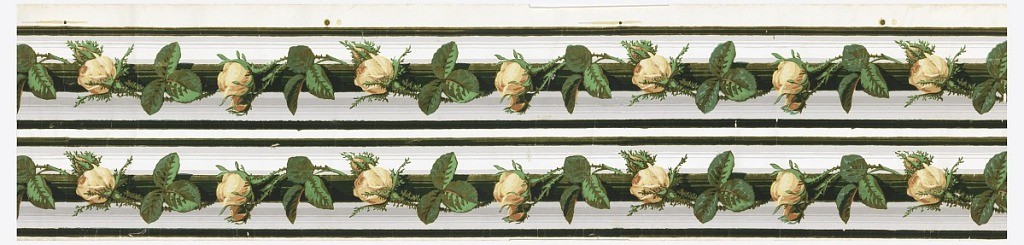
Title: Border
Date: ca. 1850
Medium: Flocked
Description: Yellow rose bunch on green ribbon or rod, with gray stripes. Printed two across.